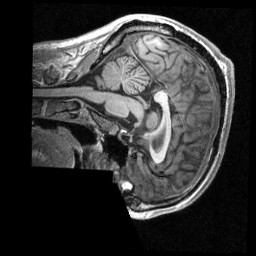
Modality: T1w
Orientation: sagittal
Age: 25
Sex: male
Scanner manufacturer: siemens
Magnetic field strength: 3 T
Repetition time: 2.3 s
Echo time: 0.00298 s